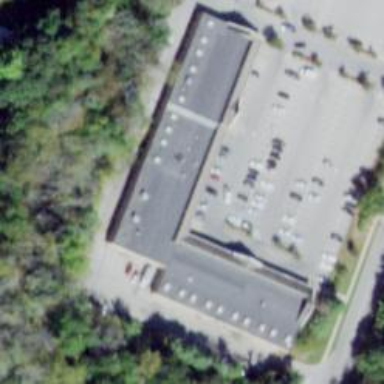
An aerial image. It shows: Pharmacy providing healthcare services.